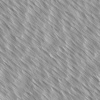
Atmospheric dust classification: not_dusty